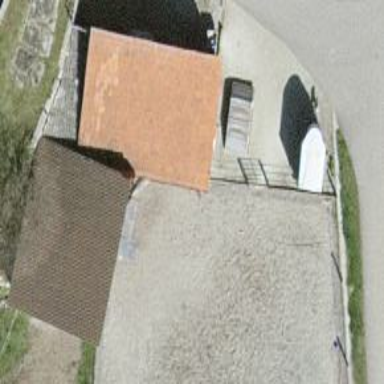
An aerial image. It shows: Barn.